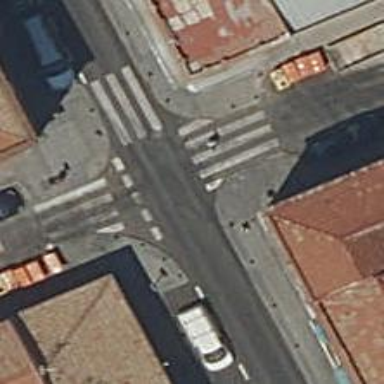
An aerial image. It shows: Uncontrolled road crossing.